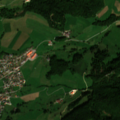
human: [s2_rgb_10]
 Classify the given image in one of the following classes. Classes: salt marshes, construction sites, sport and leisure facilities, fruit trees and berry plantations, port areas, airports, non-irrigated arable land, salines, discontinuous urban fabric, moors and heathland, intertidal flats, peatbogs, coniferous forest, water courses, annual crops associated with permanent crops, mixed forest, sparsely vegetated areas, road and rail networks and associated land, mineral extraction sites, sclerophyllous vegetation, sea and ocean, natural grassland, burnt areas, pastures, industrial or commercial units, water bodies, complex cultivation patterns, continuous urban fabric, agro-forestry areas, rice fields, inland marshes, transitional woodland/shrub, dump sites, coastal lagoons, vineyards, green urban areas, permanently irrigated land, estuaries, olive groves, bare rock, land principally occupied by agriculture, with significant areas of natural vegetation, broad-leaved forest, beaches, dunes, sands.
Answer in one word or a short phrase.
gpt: discontinuous urban fabric, pastures, land principally occupied by agriculture, with significant areas of natural vegetation, mixed forest